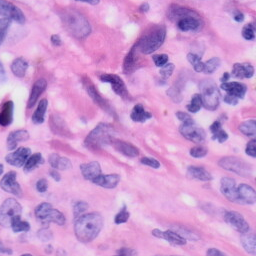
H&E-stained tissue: Skin